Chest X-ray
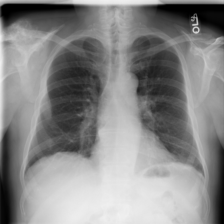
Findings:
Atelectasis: negative
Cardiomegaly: negative
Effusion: negative
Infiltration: negative
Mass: negative
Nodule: negative
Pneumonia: negative
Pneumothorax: negative
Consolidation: negative
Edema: negative
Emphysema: negative
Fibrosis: negative
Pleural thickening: negative
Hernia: negative